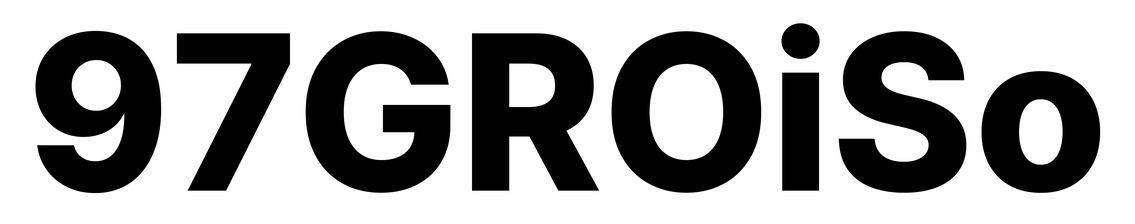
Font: Inter_ExtraBold